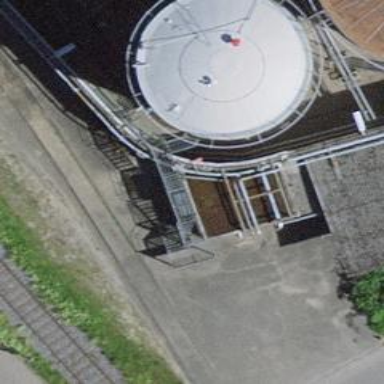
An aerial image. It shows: Storage tank building.